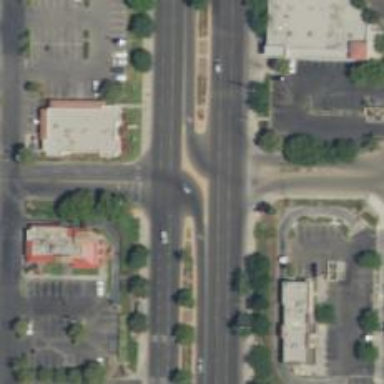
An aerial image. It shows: Asphalt road with secondary link designation.